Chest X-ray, PA view. Patient: 17 years old, sex M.
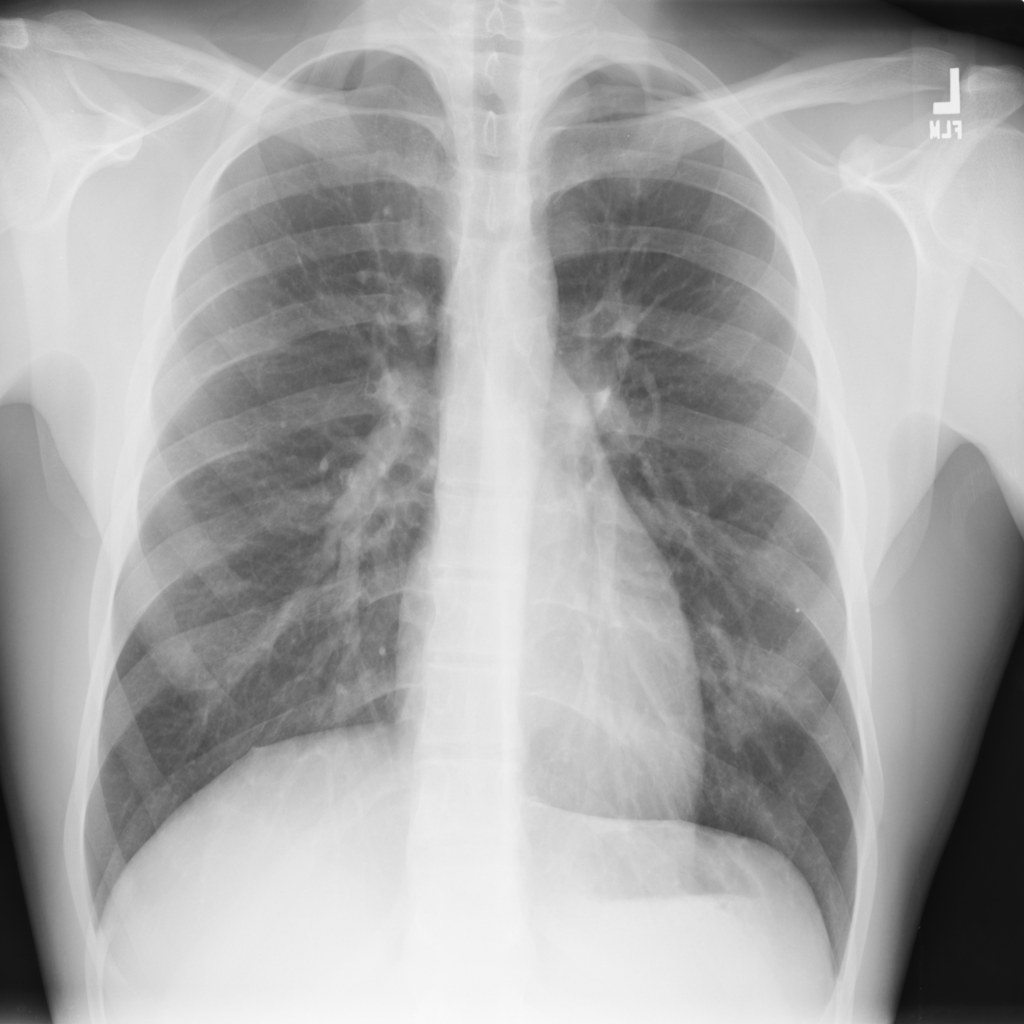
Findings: No Finding